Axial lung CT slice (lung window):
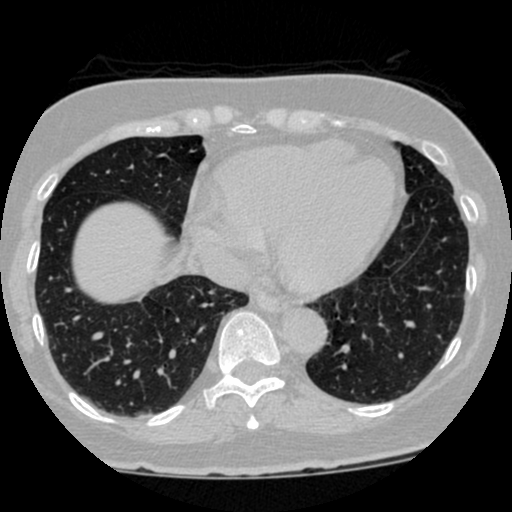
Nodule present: no